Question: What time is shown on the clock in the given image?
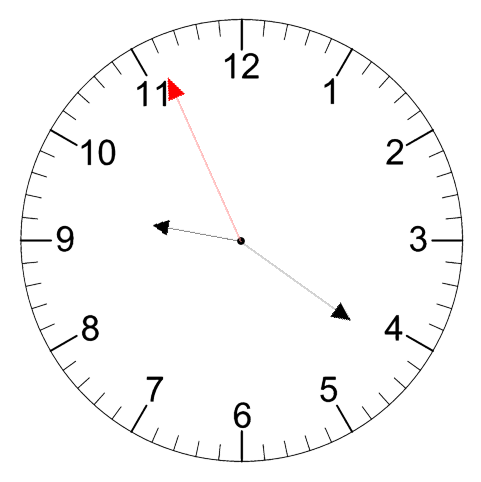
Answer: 09:20:56